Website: lowes
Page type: stored-credit-cards
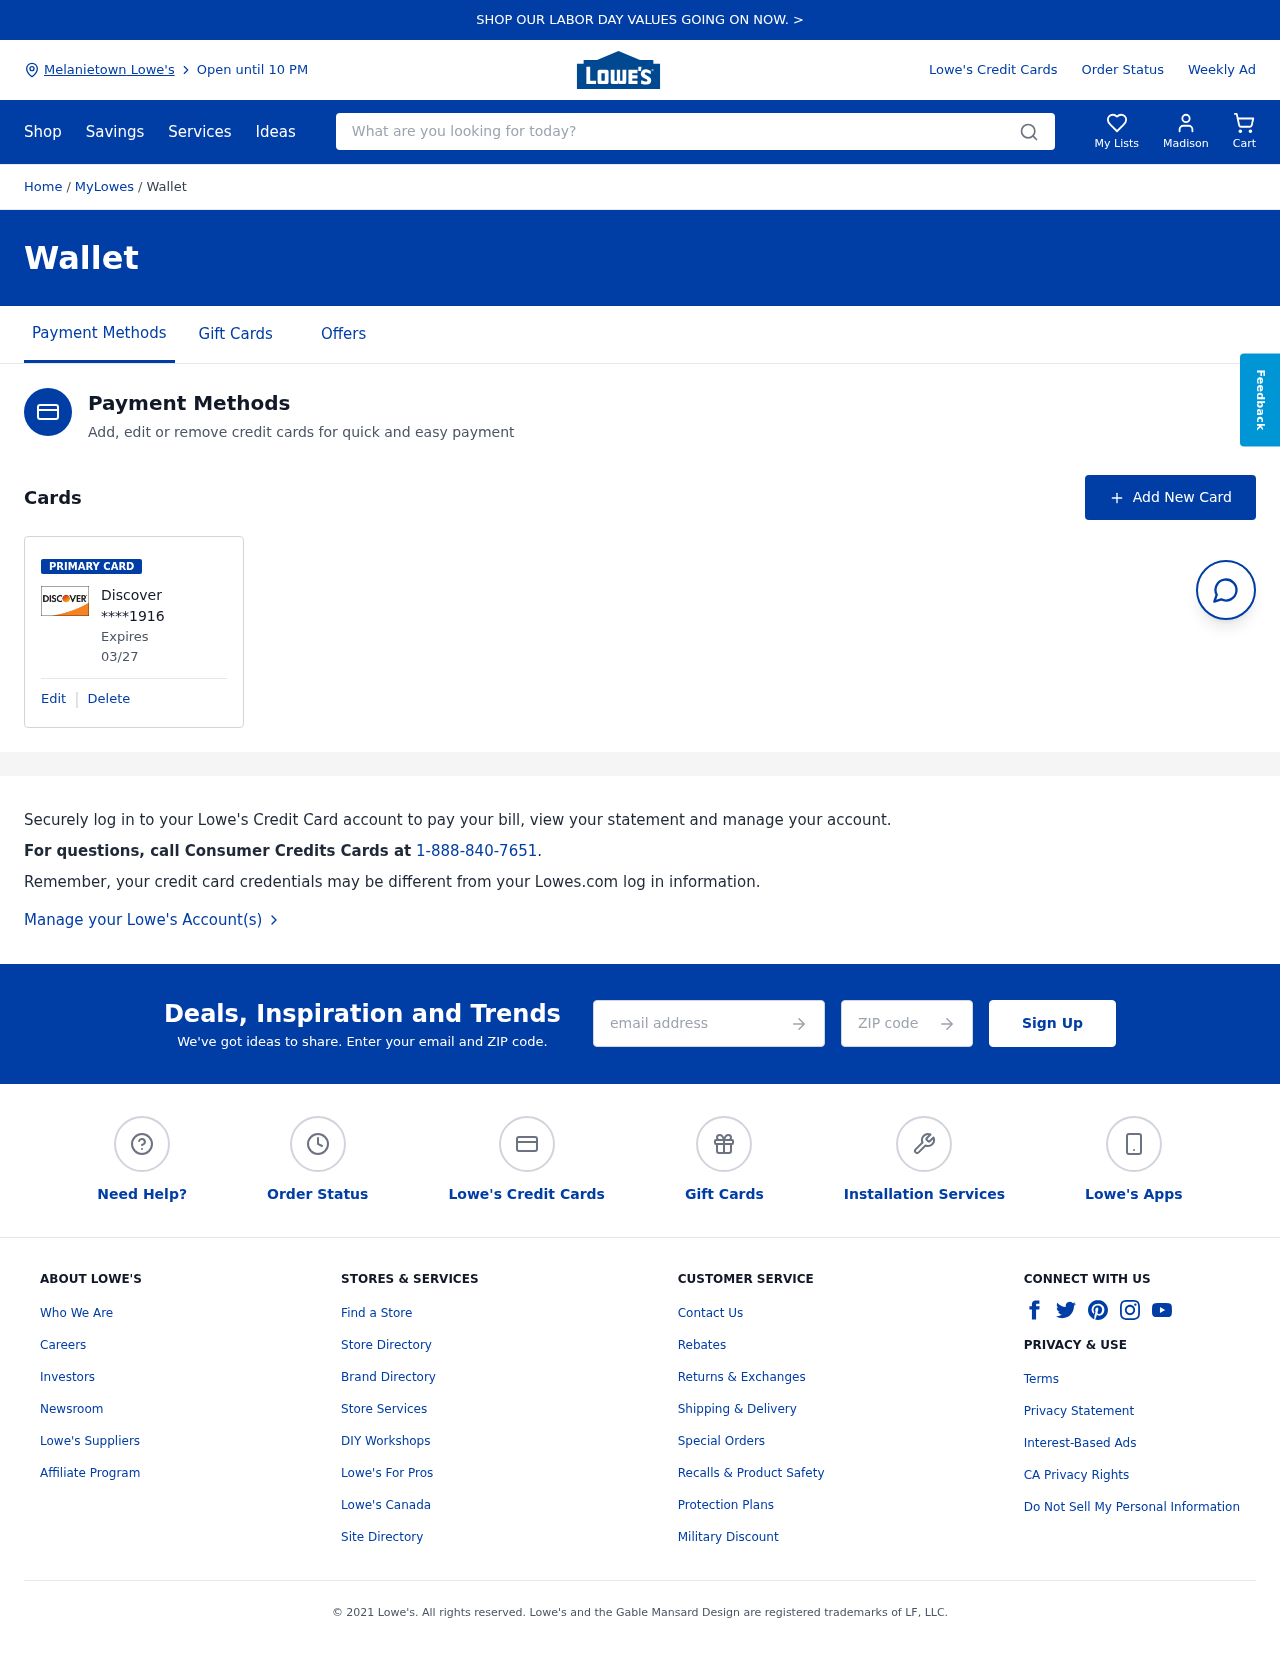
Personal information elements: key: PII_CARD_EXPIRY
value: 03/27
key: PII_CARD_LAST4
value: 1916
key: PII_CARD_TYPE
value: Discover
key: PII_CITY
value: Melanietown Lowe's
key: PII_EMAIL
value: madison.miller@gmail.com
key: PII_FIRSTNAME
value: Madison
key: PII_POSTCODE
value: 85678
Search elements: key: HEADER_SEARCH
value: What are you looking for today?